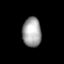
Tissue: lung
Cell type: Epithelial cells
Senescence score: 0.2121
Nuclear area (px): 543
Mean DAPI intensity: 162.49